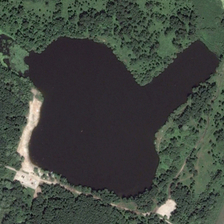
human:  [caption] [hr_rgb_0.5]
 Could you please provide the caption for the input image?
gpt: many green trees are around an irregular pond .

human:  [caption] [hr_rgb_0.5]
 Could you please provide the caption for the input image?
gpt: many green trees are around an irregular pond .

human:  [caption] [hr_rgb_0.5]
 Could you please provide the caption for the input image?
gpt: many green trees are around an irregular pond .

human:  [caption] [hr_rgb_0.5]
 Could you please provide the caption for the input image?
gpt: many green trees are around an irregular pond .

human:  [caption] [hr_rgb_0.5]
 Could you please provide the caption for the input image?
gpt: many green trees are around an irregular pond .